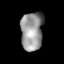
Tissue: lung
Cell type: Epithelial cells
Senescence score: 0.1649
Nuclear area (px): 845
Mean DAPI intensity: 149.093